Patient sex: M
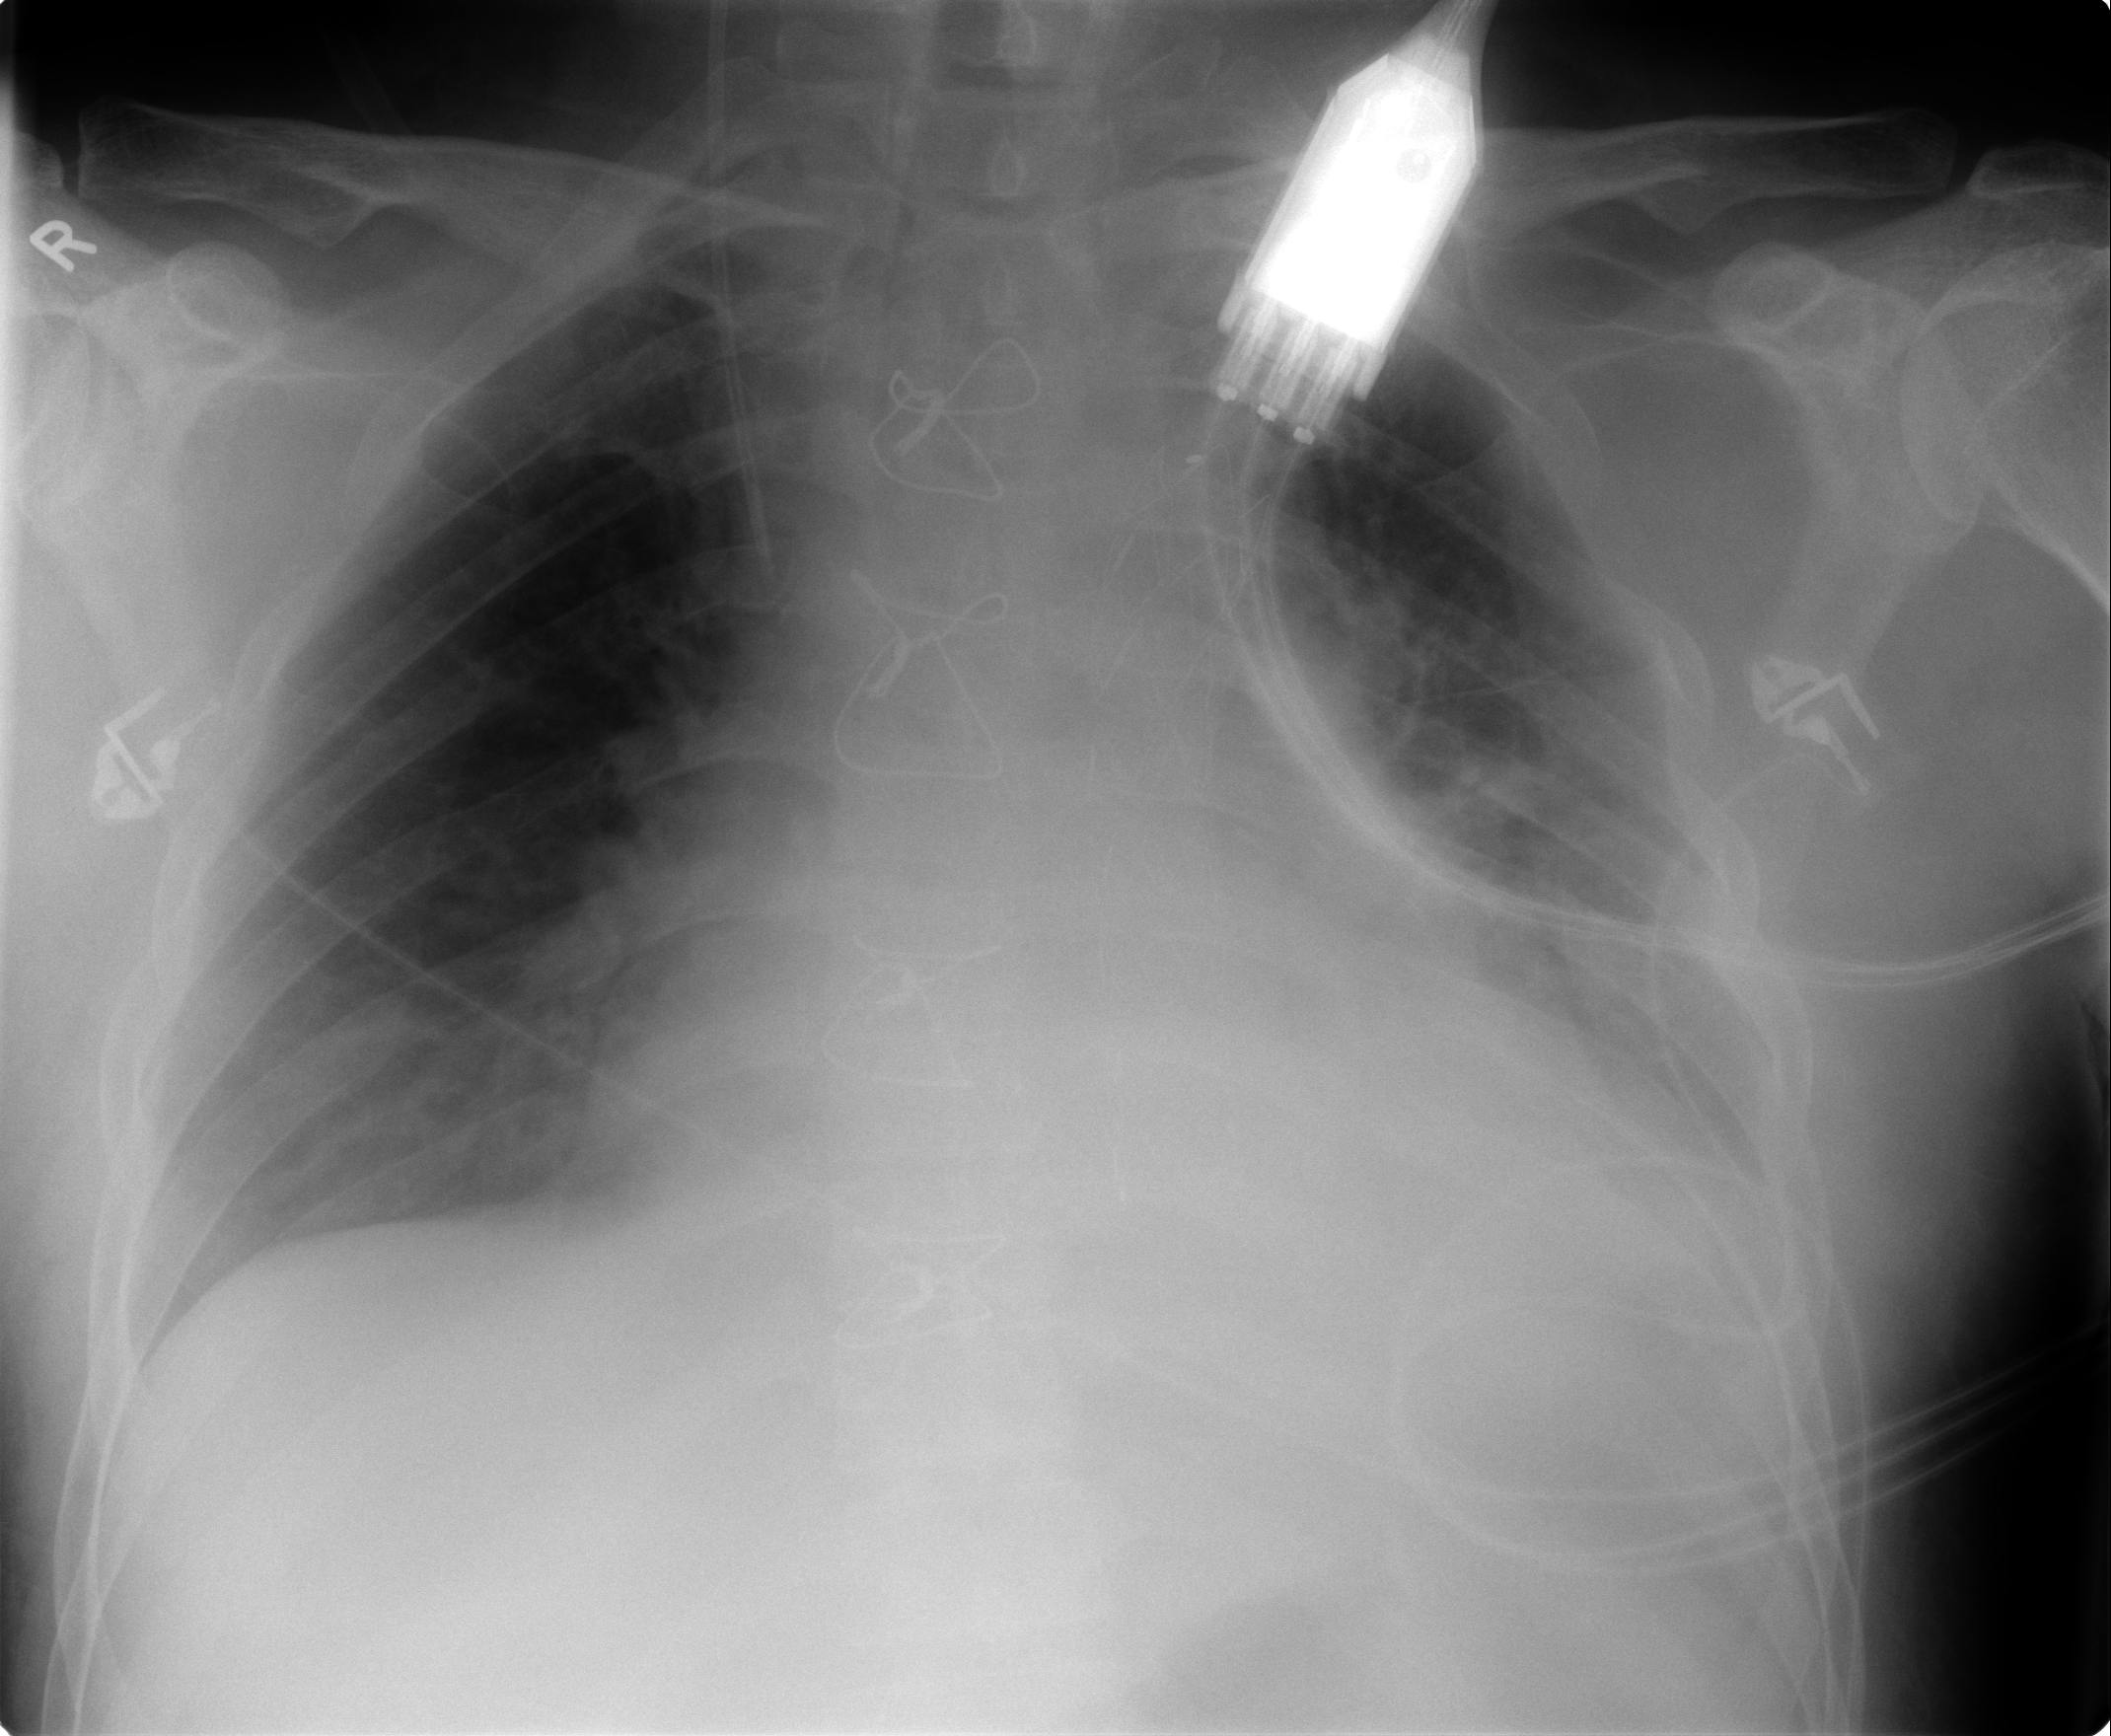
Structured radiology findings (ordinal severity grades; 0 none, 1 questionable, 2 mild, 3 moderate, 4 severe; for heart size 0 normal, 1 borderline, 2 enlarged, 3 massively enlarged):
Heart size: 2
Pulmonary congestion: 2
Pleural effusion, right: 0
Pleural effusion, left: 2
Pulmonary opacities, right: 0
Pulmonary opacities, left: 0
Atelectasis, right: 0
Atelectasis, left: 2